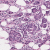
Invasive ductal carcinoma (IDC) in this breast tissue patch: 1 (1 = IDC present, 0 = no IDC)